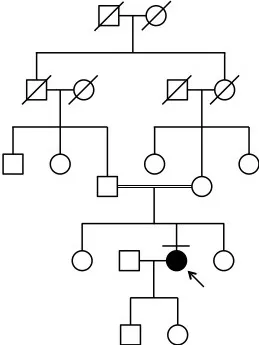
Pedigree chart, homozygosity mapping, and capillary sequencing. A. The patient was born to consanguineous parents who were first cousins. No other members of the family have exhibited the same symptoms.
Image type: radiology (x_ray)